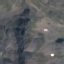
Land use / land cover: HerbaceousVegetation